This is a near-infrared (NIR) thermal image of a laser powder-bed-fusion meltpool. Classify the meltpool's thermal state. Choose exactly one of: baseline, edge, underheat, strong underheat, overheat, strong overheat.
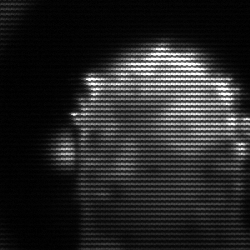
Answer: baseline